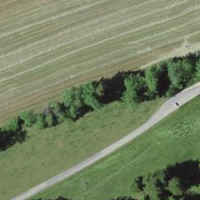
EUNIS habitat code: 41
Species observed at this site:
Aglais urticae